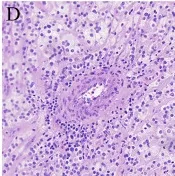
(D) Tumor cells are densely distributed around blood vessels(20x).
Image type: pathology (h&e)